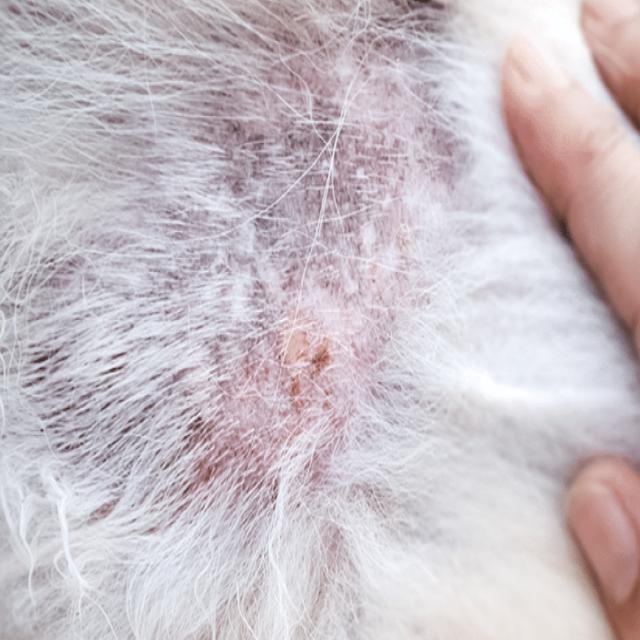
Canine dermatitis — inflammation of the skin presenting with erythema, pruritus, papules, and excoriation. May be allergic, contact, or atopic in origin.